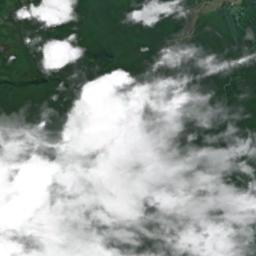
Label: cloud